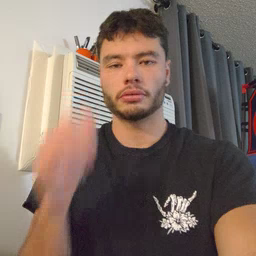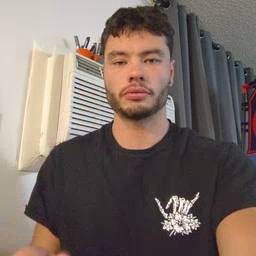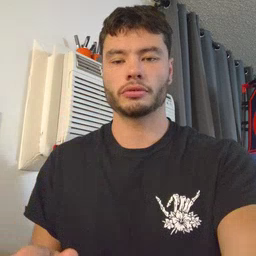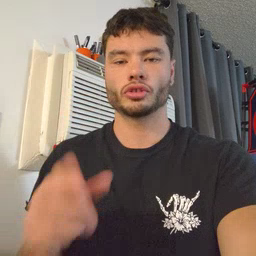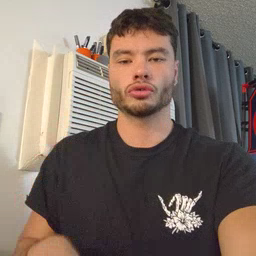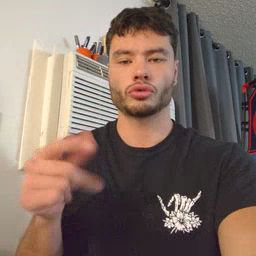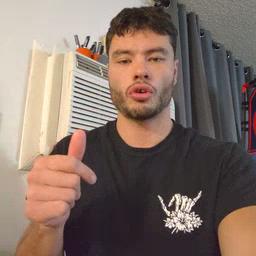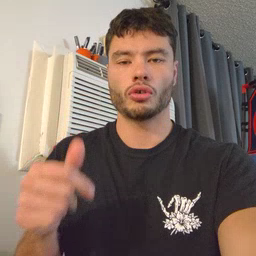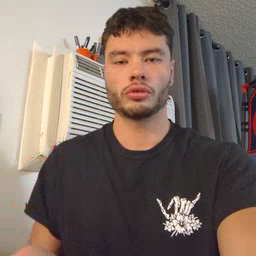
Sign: dog